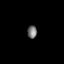
Tissue: prostate
Cell type: Epithelial cells
Senescence score: 0.3192
Nuclear area (px): 120
Mean DAPI intensity: 116.358